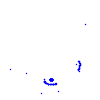
Particle: proton